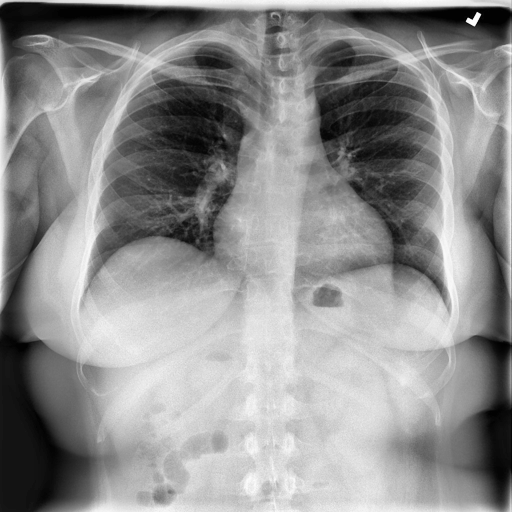
Finding: NORMAL